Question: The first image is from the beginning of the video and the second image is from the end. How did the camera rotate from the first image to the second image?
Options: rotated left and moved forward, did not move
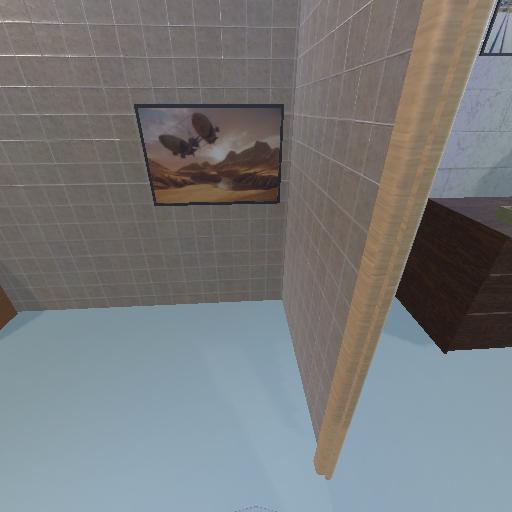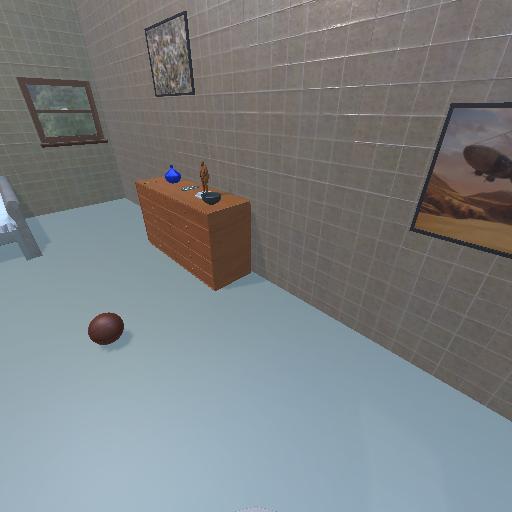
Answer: rotated left and moved forward